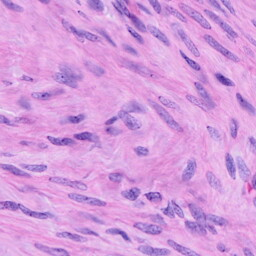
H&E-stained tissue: Cervix